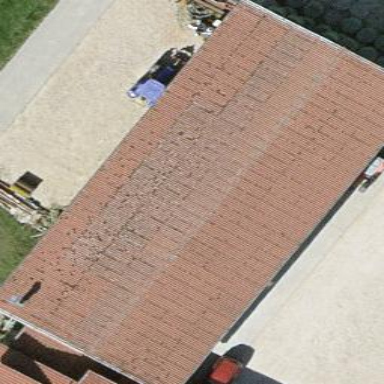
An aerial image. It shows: Gabled roof on farm auxiliary building.